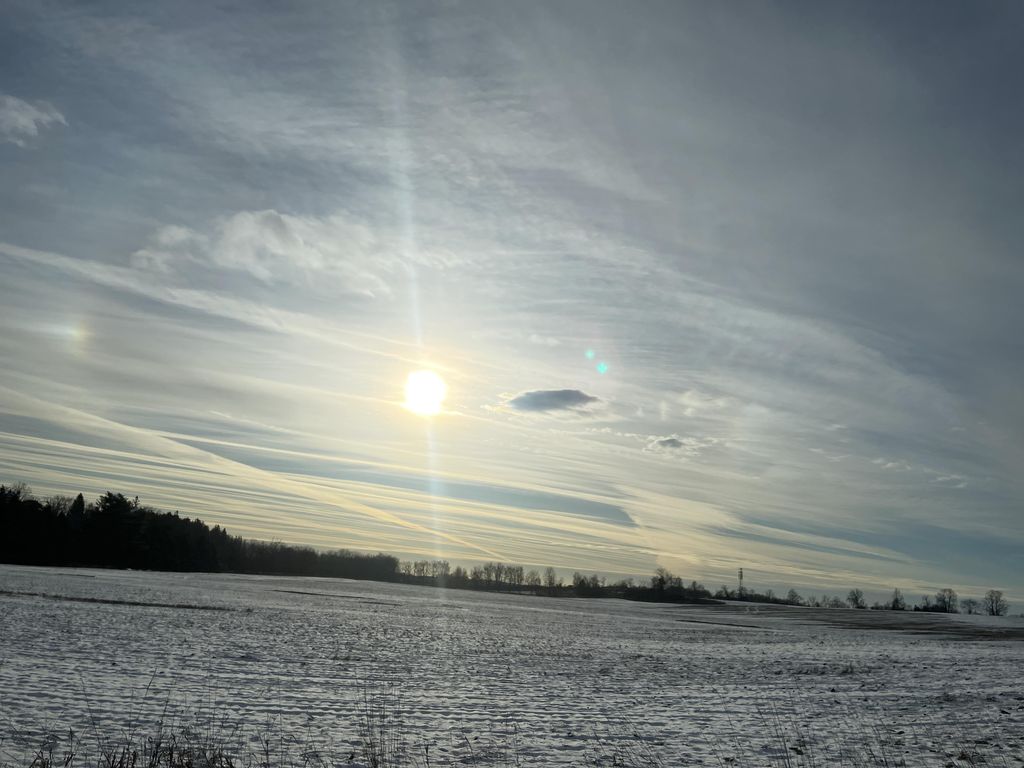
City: kitchener-waterloo